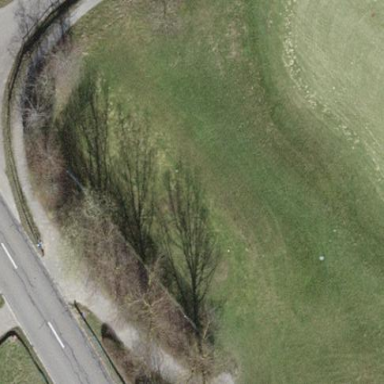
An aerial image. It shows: Grass area designated as golf tee.